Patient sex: M
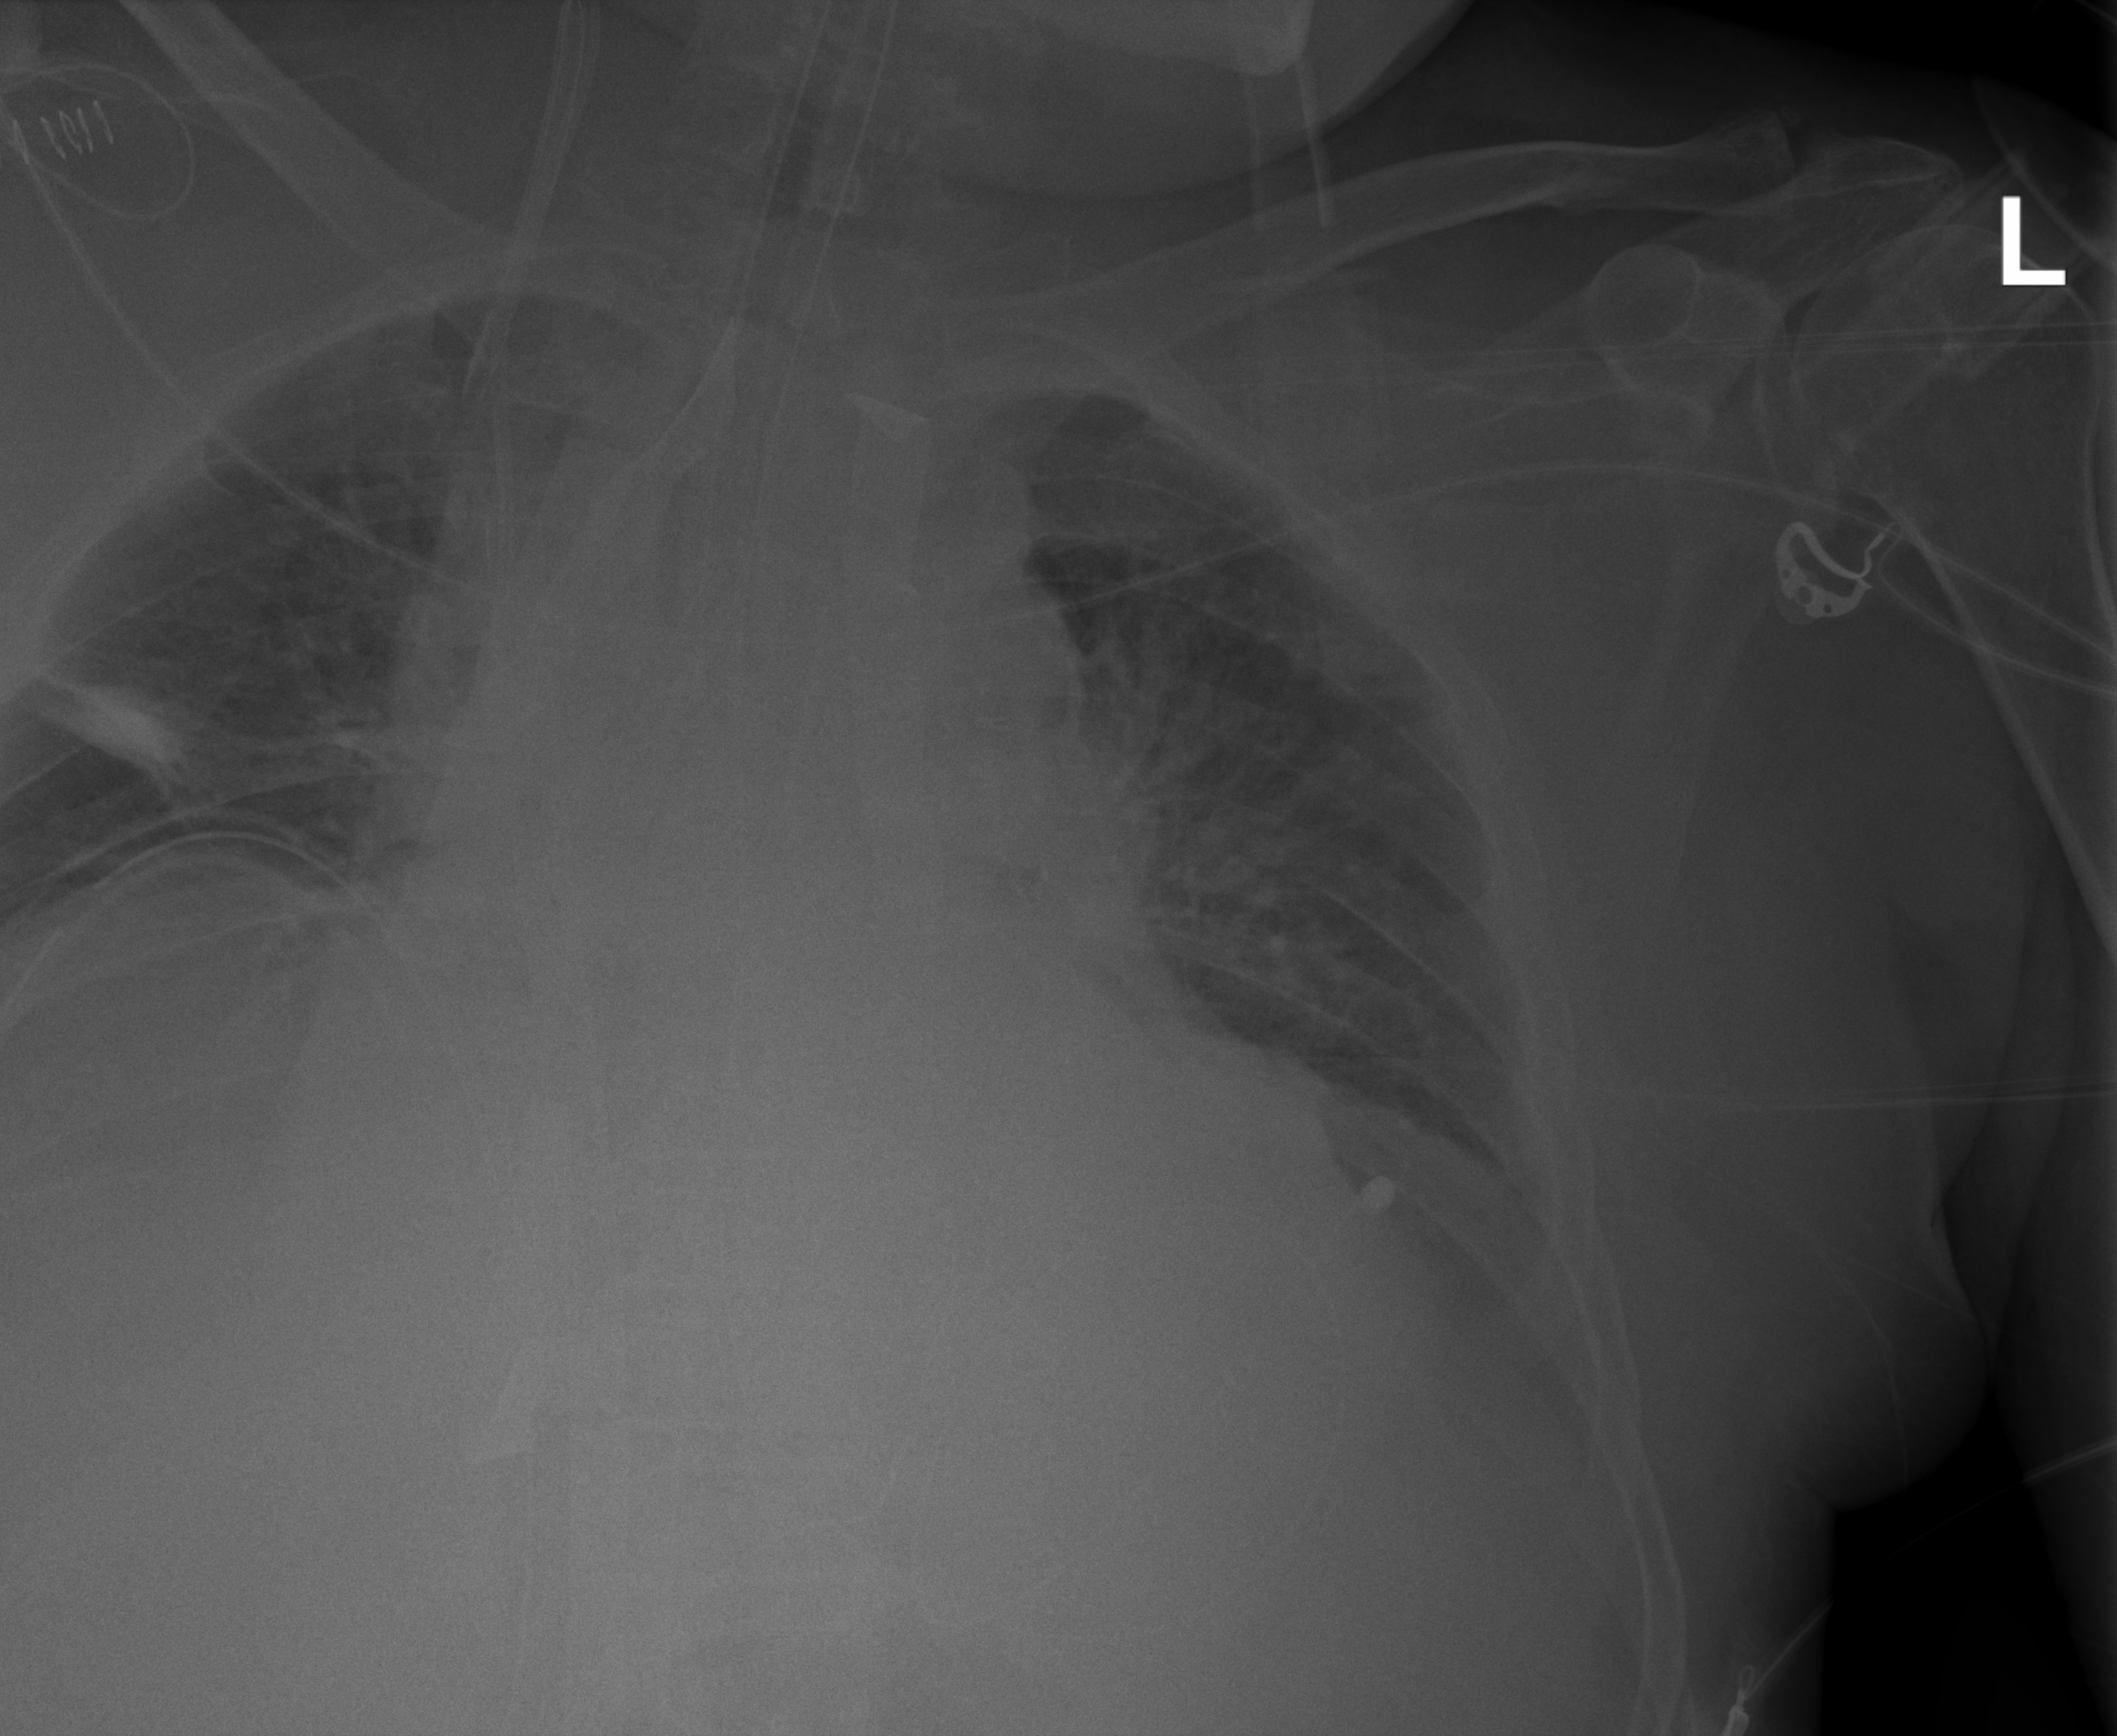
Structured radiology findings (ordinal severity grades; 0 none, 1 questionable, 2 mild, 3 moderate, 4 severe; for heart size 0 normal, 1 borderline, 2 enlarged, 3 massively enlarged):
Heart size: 2
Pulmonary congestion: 2
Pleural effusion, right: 0
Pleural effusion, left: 2
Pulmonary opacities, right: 0
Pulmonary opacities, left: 0
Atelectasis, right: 2
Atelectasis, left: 2